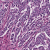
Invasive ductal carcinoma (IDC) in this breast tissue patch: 1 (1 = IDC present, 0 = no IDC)